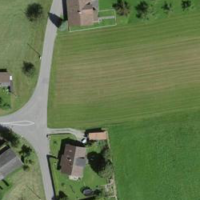
EUNIS habitat code: 52
Species observed at this site:
Lysimachia punctata